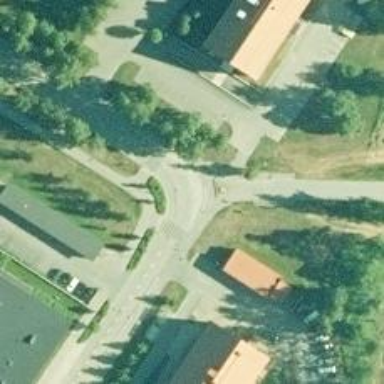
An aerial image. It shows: Marked crossing on the road.